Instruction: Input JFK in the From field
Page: home
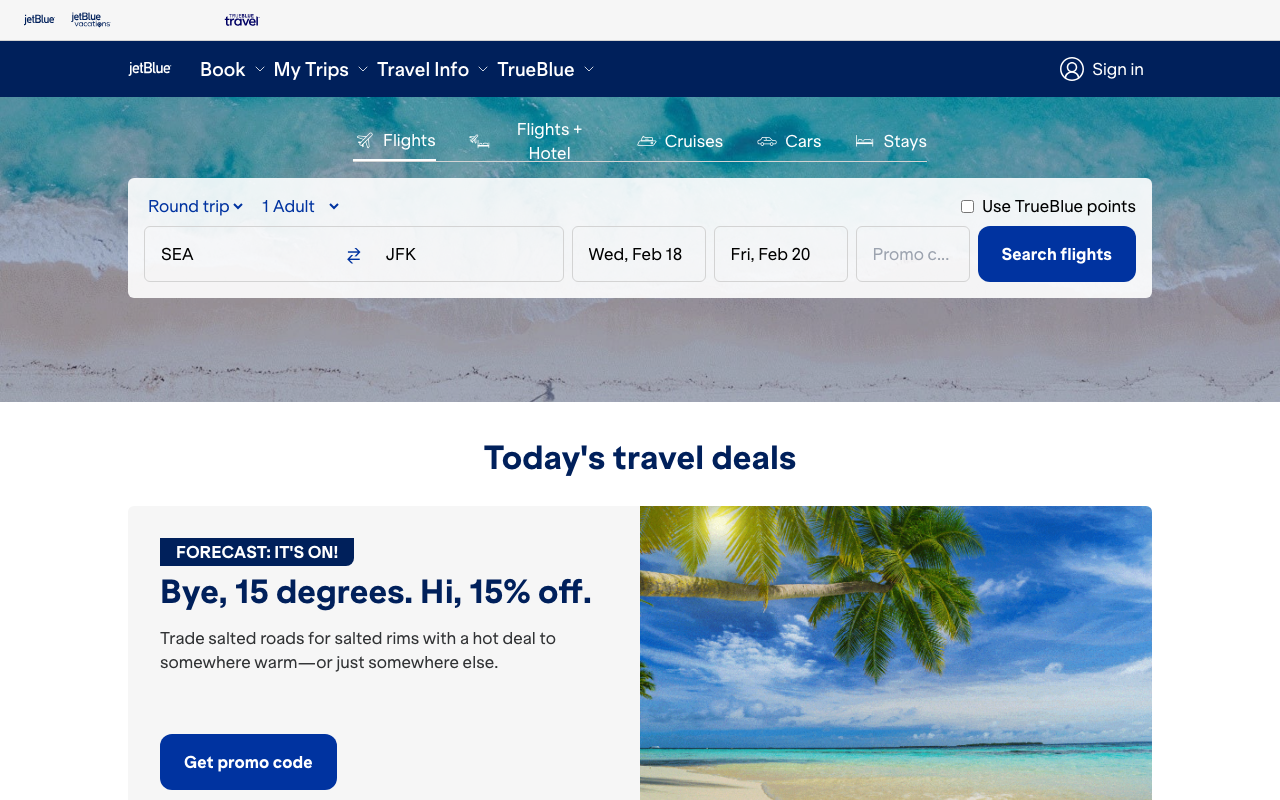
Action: type